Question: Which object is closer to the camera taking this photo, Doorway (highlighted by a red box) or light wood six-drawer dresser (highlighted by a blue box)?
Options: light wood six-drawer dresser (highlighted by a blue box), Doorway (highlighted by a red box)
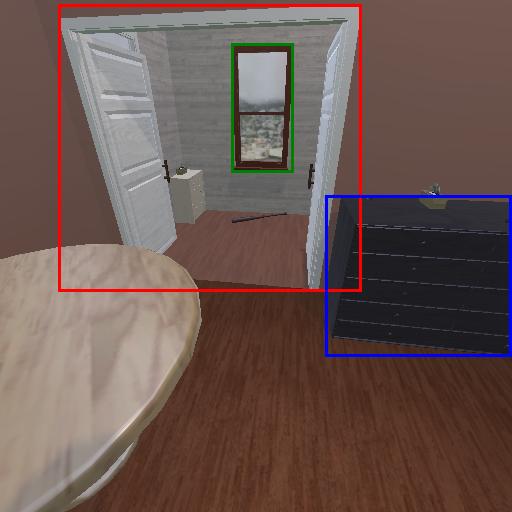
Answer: light wood six-drawer dresser (highlighted by a blue box)